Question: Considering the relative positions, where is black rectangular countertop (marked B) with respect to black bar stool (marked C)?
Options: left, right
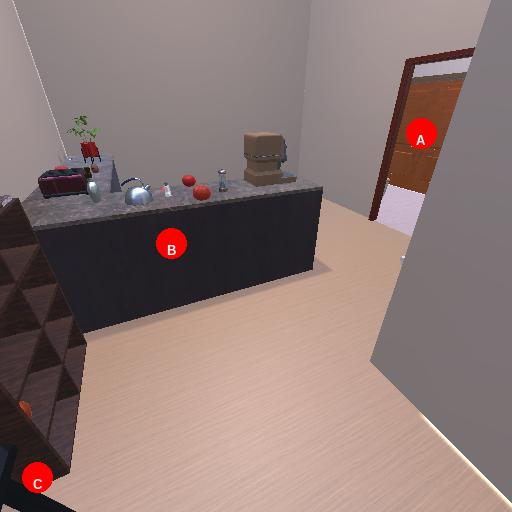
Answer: left